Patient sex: M
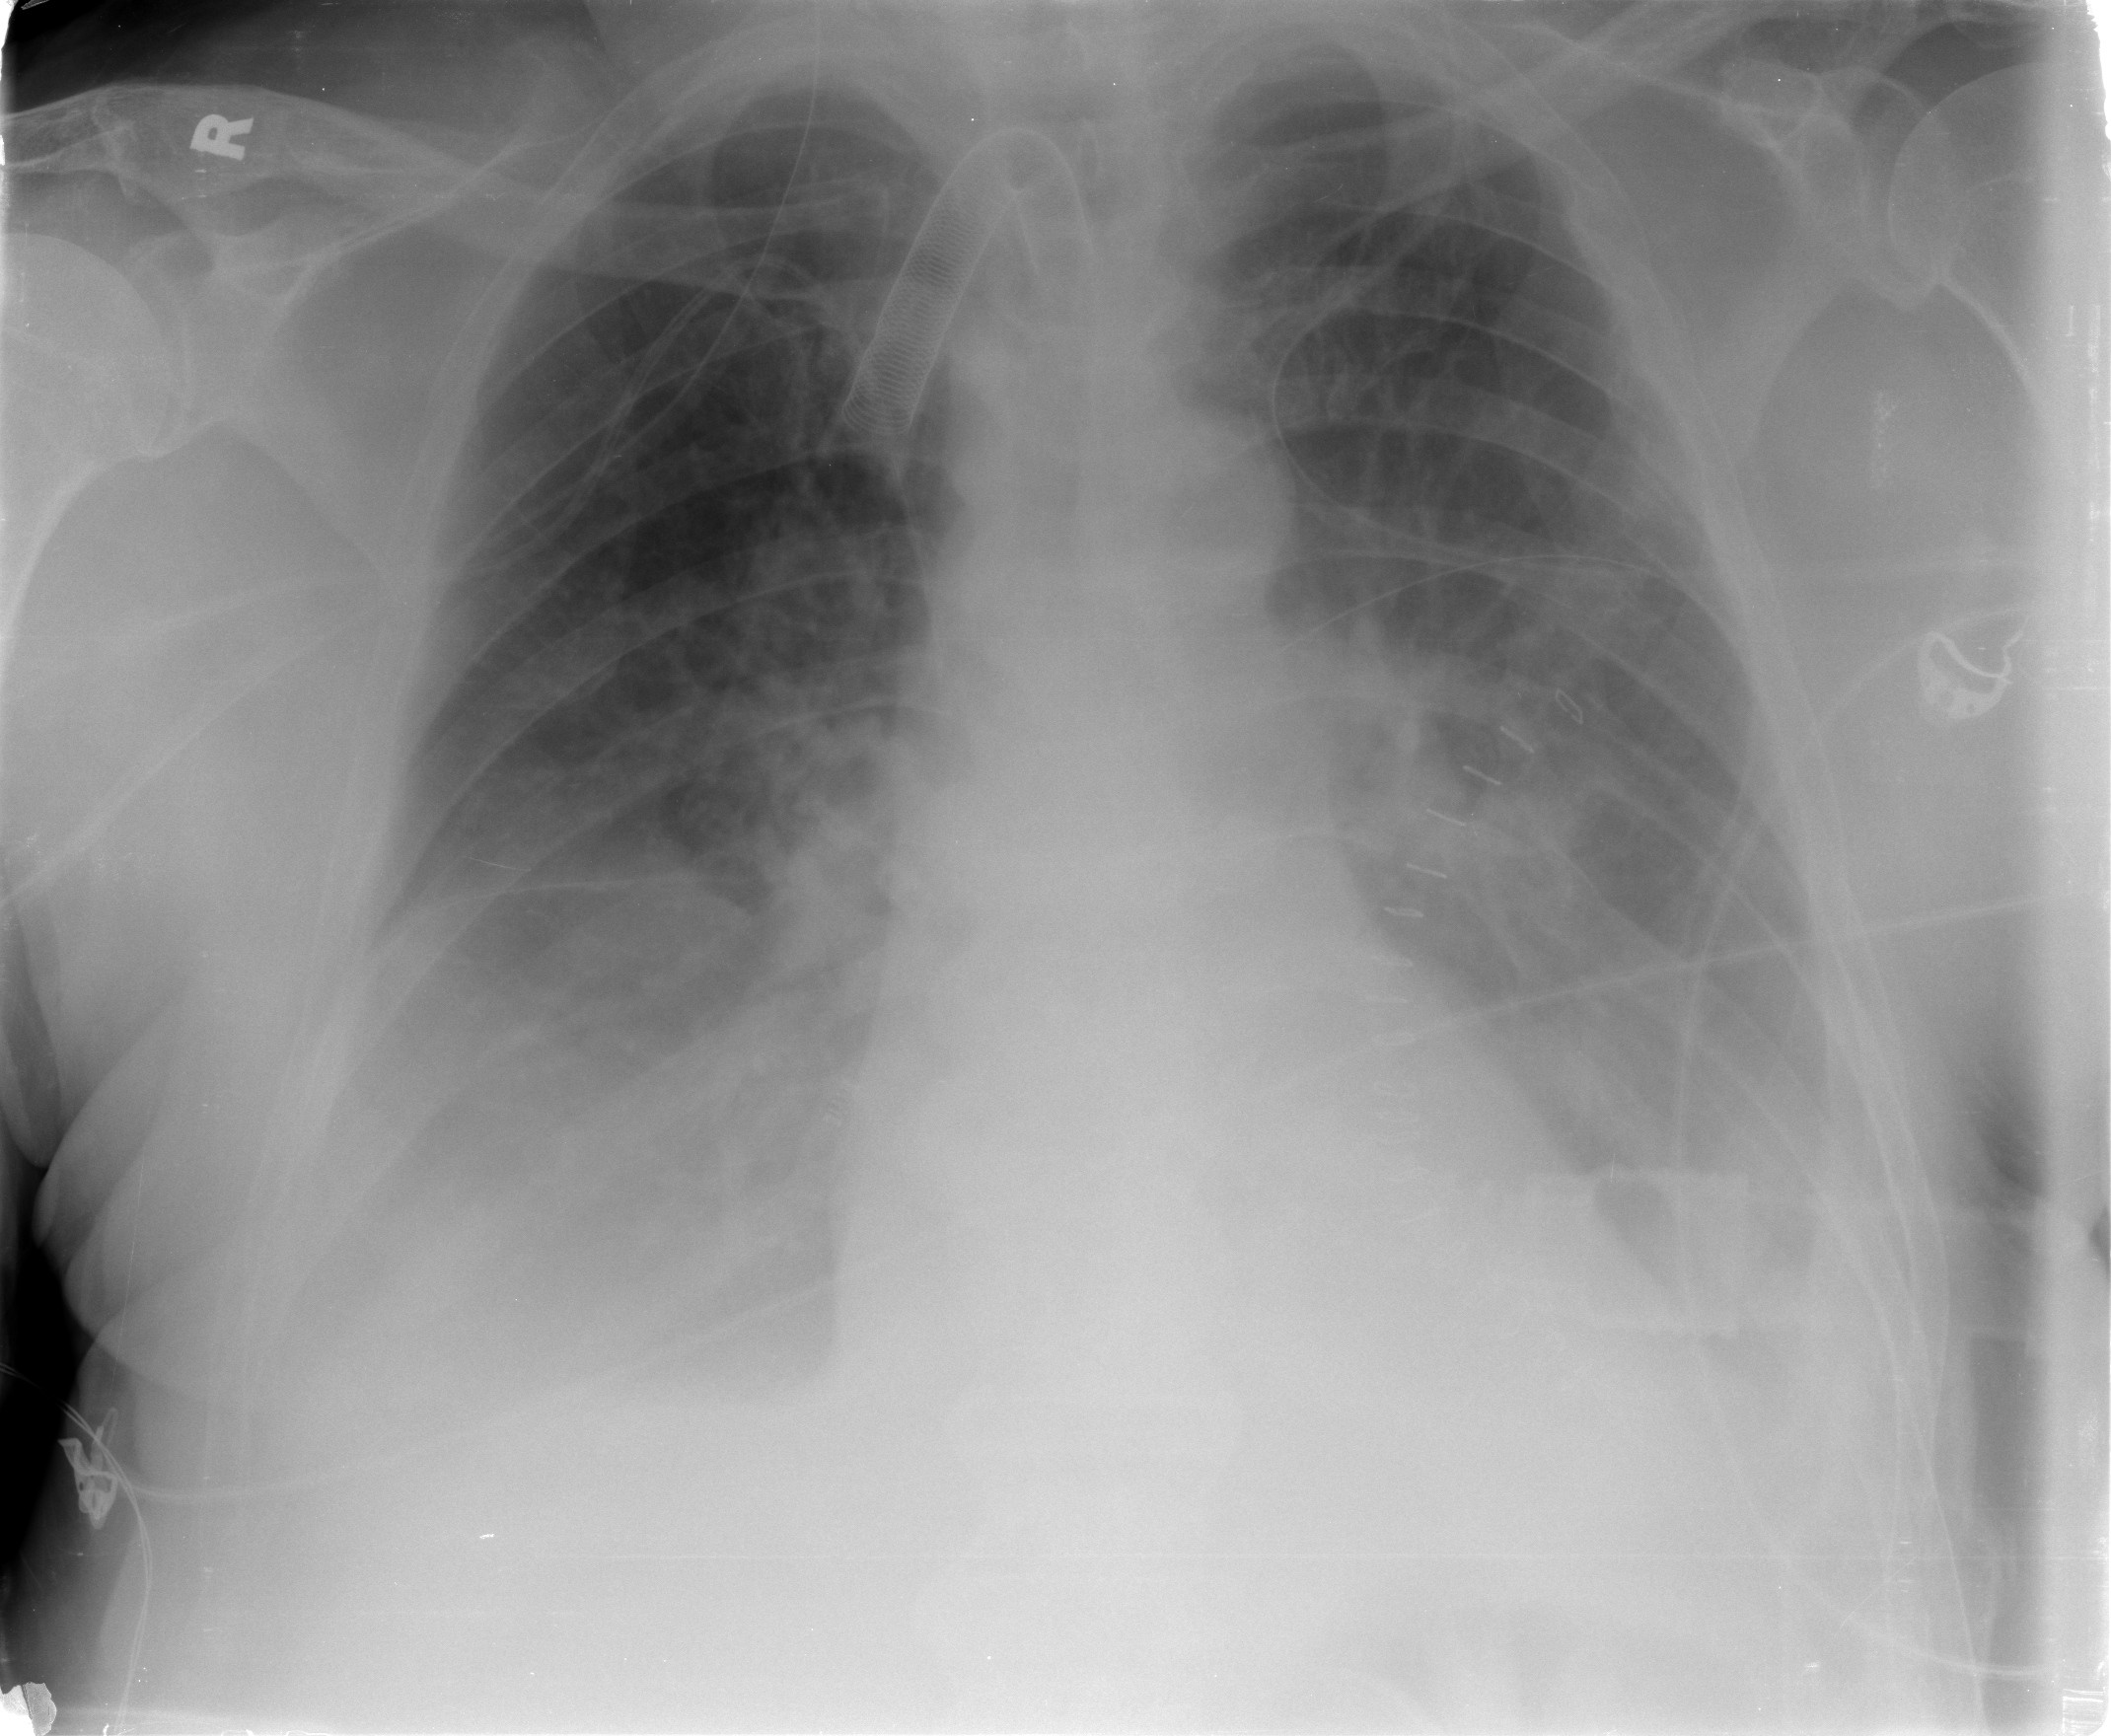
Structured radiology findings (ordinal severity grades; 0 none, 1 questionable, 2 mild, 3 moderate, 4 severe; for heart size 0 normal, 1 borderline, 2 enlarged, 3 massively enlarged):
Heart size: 0
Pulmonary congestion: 2
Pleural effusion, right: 2
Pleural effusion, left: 2
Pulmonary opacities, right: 2
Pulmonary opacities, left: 0
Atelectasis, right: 2
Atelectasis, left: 2